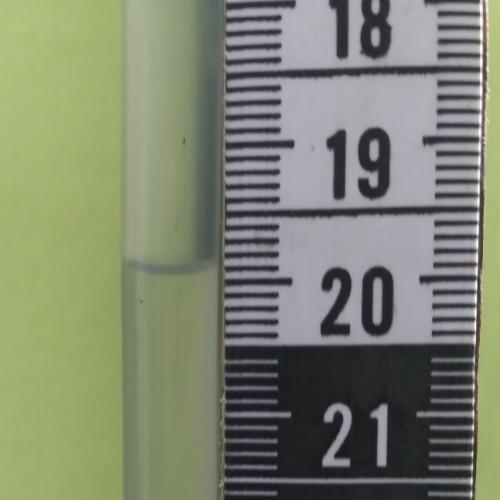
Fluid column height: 19.9 cm